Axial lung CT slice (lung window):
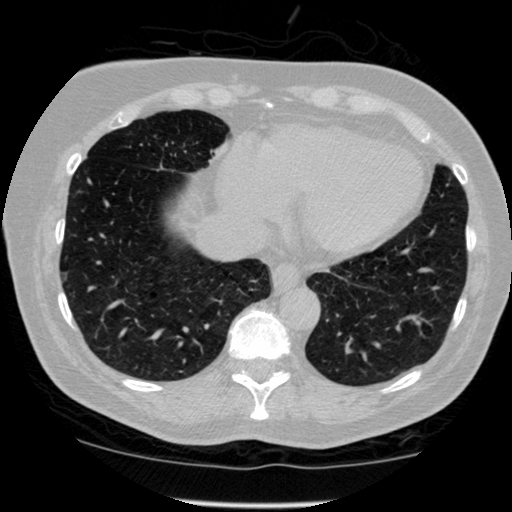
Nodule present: no